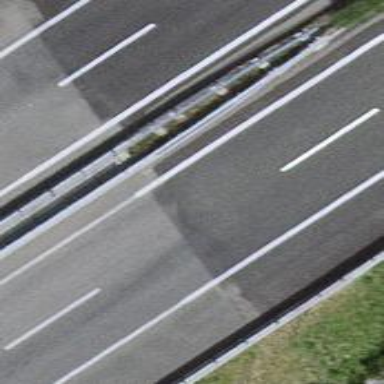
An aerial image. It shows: Bridge over motorway.